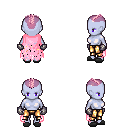
a pixel art fantasy rpg character, female body template, dark elf, purple skin, pink tattered cape, gold greaves, pink short mohawk hairstyle, metal gloves, gray slippers, four views (front, back, left, right), 2x2 character sprite sheet, small pixel art, hard edges, no anti-aliasing